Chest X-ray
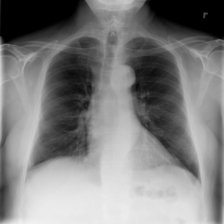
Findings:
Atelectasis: negative
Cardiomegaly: negative
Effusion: negative
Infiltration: negative
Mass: negative
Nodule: negative
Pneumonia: negative
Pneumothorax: negative
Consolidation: negative
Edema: negative
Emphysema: negative
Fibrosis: negative
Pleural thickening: negative
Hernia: negative